Question: I am trying to add in a slideshow 2 types of slides based on 2 different keys, just that the meta query is extremely slow. The wordpress query that I am using is:
'''
$args = array(
'meta_query' => array(
'relation' => 'OR',
array(
'key' => 'sgt_slide',
'value' => 'on',
'compare' => '='
),
array(
'key' => 'sgt_slide_home',
'value' => 'on',
'compare' => '='
)
),
'no_found_rows' => true, //exclude unnecessary paging calculations
'numberposts' => -1,
'post_status' => array( 'publish', 'inherit' ),
'post_type' => array( 'post', 'attachment' )
);
$slides = get_posts($args);
'''
and the sql matching query that results is
'''
SELECT nd_posts.* FROM nd_posts INNER JOIN nd_postmeta ON (nd_posts.ID = nd_postmeta.post_id)
INNER JOIN nd_postmeta AS mt1 ON (nd_posts.ID = mt1.post_id) WHERE 1=1 AND nd_posts.post_type IN ('post', 'attachment') AND ((nd_posts.post_status = 'publish' OR nd_posts.post_status = 'inherit')) AND ( (nd_postmeta.meta_key = 'sgt_slide' AND CAST(nd_postmeta.meta_value AS CHAR) = 'on')
OR (mt1.meta_key = 'sgt_slide_home' AND CAST(mt1.meta_value AS CHAR) = 'on') ) GROUP BY nd_posts.ID ORDER BY nd_posts.post_date DESC
'''
This sql resulted query loads in 7 seconds, tested in phpmyadmin. How can I overcome this.
EXPLAIN SQL

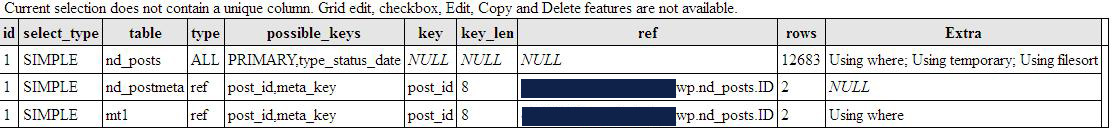
Answer: Ok fond how to solve it based on this: <URL>
'''
function wpse158898_posts_clauses( $pieces, $query ) {
global $wpdb;
$relation = isset( $query->meta_query->relation ) ? $query->meta_query->relation : 'AND';
if ( $relation != 'OR' ) return $pieces; // Only makes sense if OR.
$prepare_args = array();
$key_value_compares = array();
foreach ( $query->meta_query->queries as $meta_query ) {
// Doesn't work for IN, NOT IN, BETWEEN, NOT BETWEEN, NOT EXISTS.
if ( ! isset( $meta_query['value'] ) || is_array( $meta_query['value'] ) ) return $pieces; // Bail if no value or is array.
$key_value_compares[] = '(pm.meta_key = %s AND pm.meta_value ' . $meta_query['compare'] . ' %s)';
$prepare_args[] = $meta_query['key'];
$prepare_args[] = $meta_query['value'];
}
$sql = ' JOIN ' . $wpdb->postmeta . ' pm on pm.post_id = ' . $wpdb->posts . '.ID'
. ' AND (' . implode( ' ' . $relation . ' ', $key_value_compares ) . ')';
array_unshift( $prepare_args, $sql );
$pieces['join'] = call_user_func_array( array( $wpdb, 'prepare' ), $prepare_args );
$pieces['where'] = preg_replace( '/ AND[^' . $wpdb->postmeta[0] . ']+' . $wpdb->postmeta . '.*$/s', '', $pieces['where'] ); // Zap postmeta clauses.
return $pieces;
}
add_filter( 'posts_clauses', 'wpse158898_posts_clauses', 10, 2 );
$slidess = new WP_Query($args);
$slides = $slidess->get_posts();
remove_filter( 'posts_clauses', 'wpse158898_posts_clauses', 10 );
'''
And managed to imitate same pattern of 'get_posts' with new 'WP_query' and 'get_posts()' function.